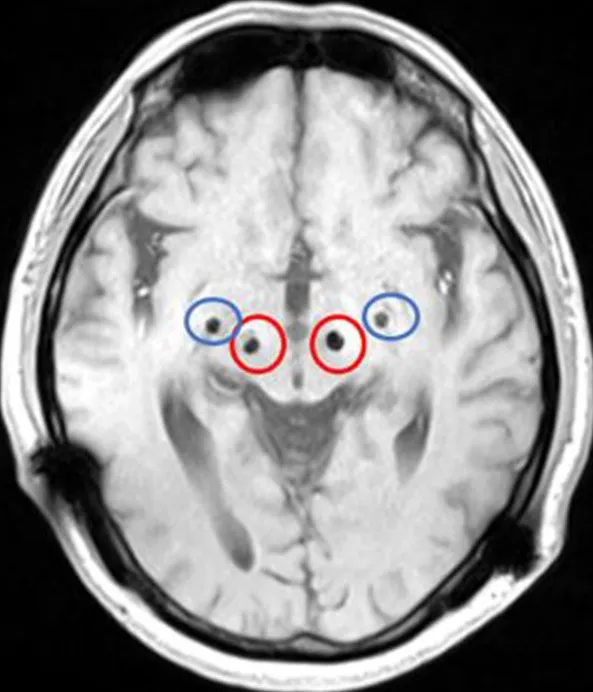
MRI (magnetic resonance imaging) after bSCG-DBS implantation (the red circle is STN, and the blue circle is GPi).
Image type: radiology (mri)